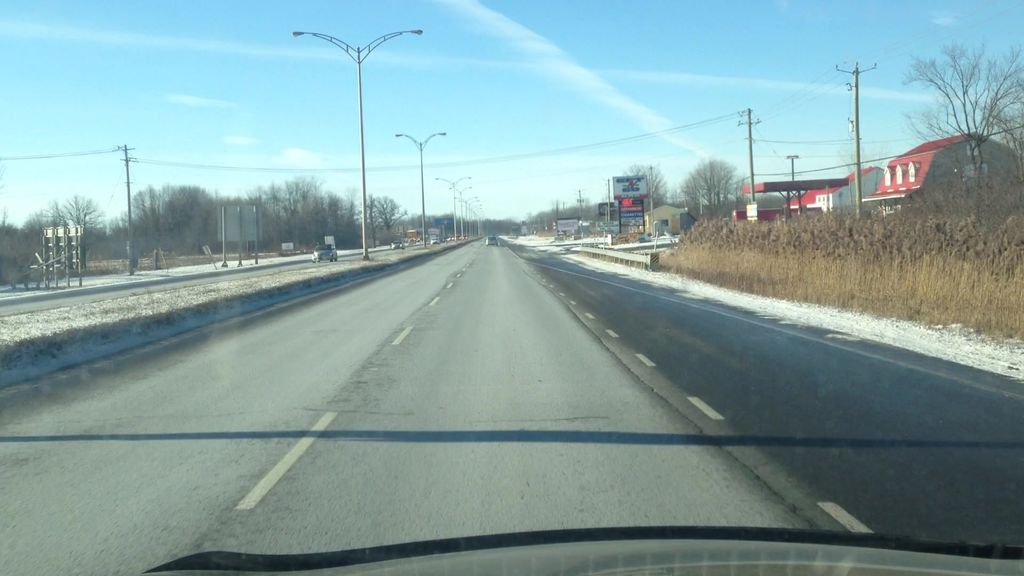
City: montreal